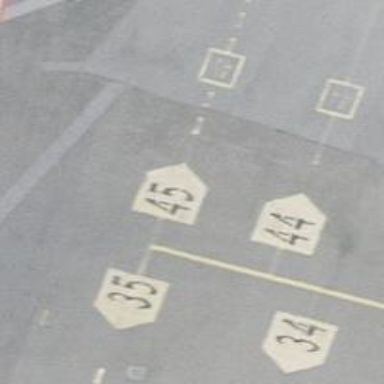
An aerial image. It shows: Airport parking position.